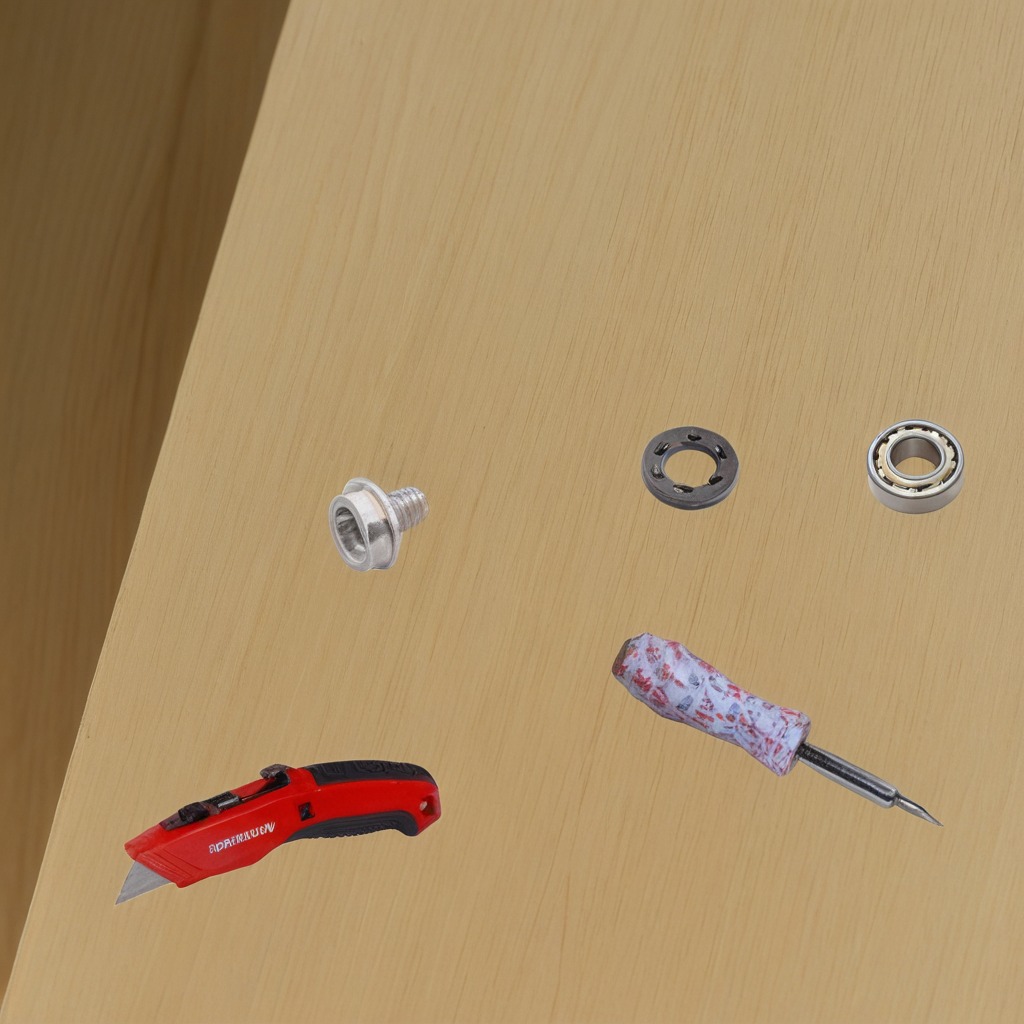
A metal ball bearing, a utility knife, a flat metal washer, a metal machine screw, and a screwdriver are lying on a plywood surface in a paint workshop lit by afternoon window light.